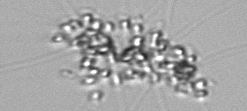
Label: Chaetoceros_didymus_TAG_external_flagellate